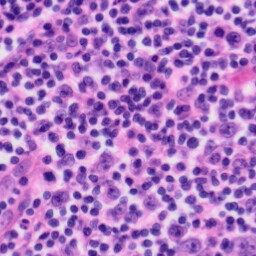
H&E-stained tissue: Tonsil